Question: I want to make voronoi treemaps for statistics data, like

<URL>
Do you know how I can do that in Perl, PHP, Ruby, or Python?
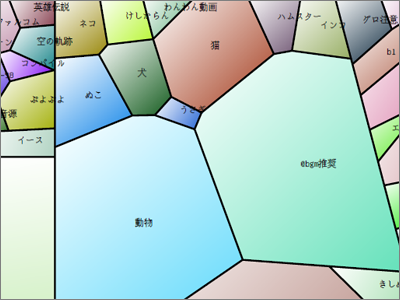
Answer: Nice demos and graphics for Python: <URL>